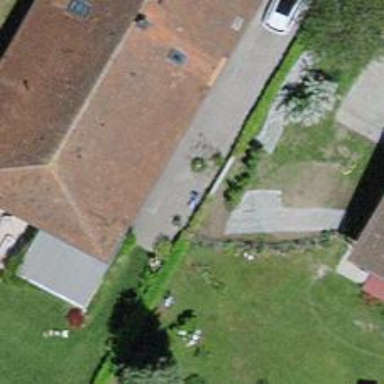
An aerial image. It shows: Farm building.